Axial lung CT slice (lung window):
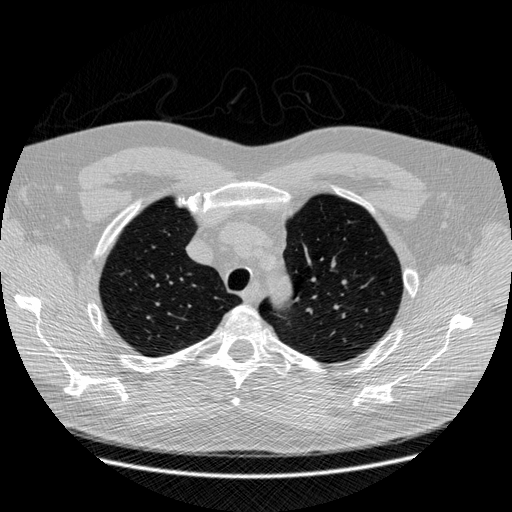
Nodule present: no